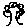
Label: cat